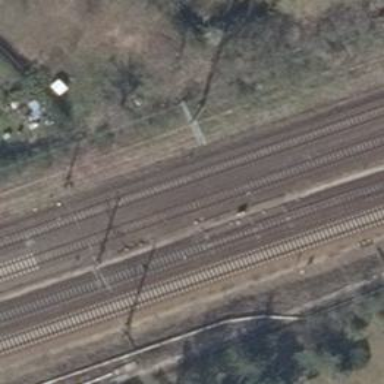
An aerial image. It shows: Railway track with contact lines for electrification.